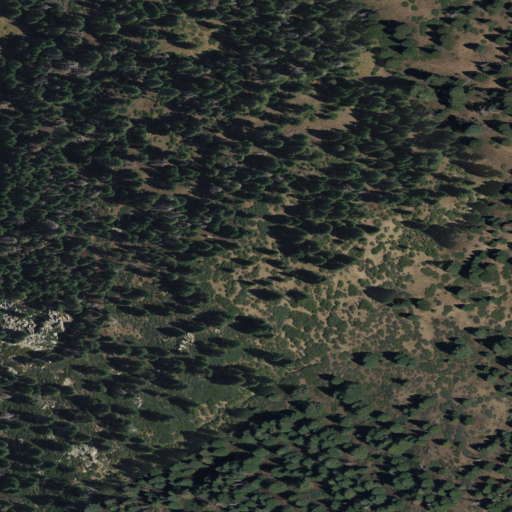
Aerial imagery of plain(s) in California named Round Meadow containing evergreen forest, shrub, and woody wetlands